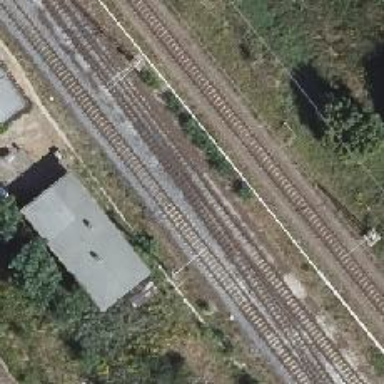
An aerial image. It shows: Railway with electrified contact lines.